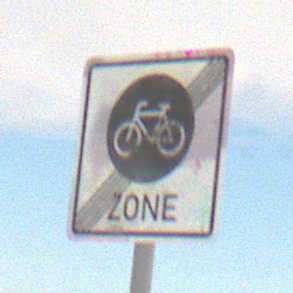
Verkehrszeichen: EndeFahrradzone
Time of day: MorningAfternoon
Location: Outdoor (Nature)
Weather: Overcast
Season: Winter
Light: Natural